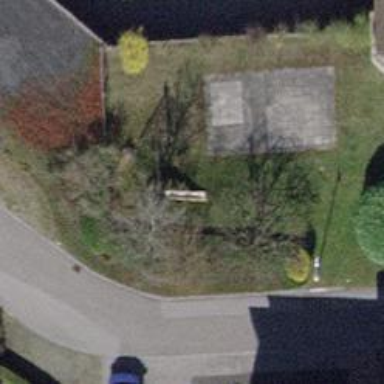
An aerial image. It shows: Group of garages.